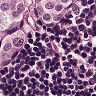
Metastatic tissue present: yes